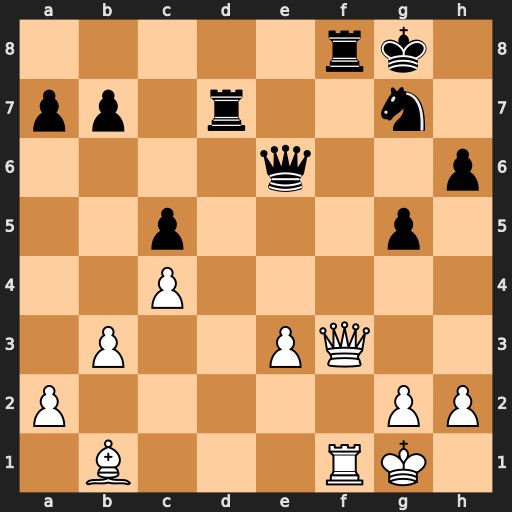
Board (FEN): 5rk1/pp1r2n1/4q2p/2p3p1/2P5/1P2PQ2/P5PP/1B3RK1
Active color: w
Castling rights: -
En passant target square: -
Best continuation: Qxf8#